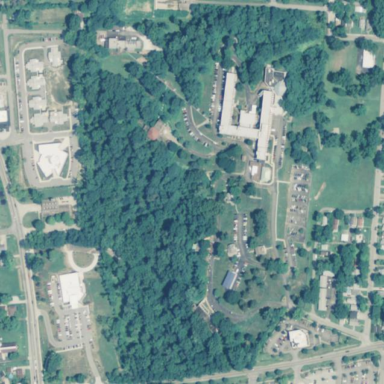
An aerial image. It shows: Nursing home.